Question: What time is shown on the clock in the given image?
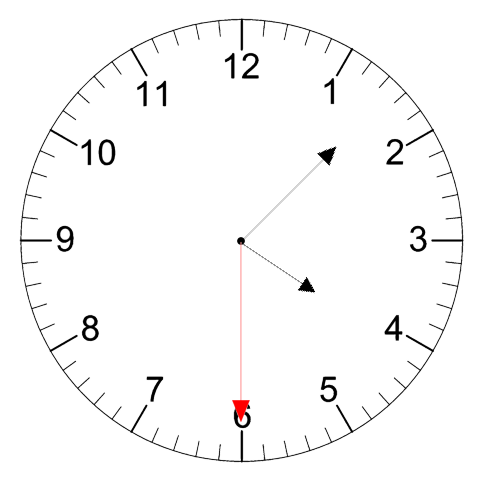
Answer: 04:07:30